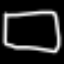
Label: square